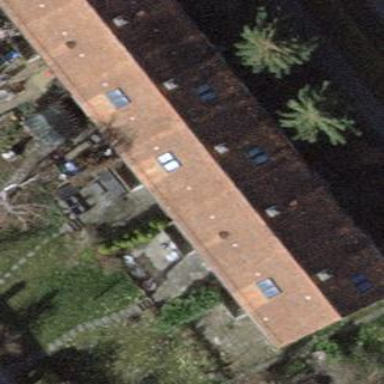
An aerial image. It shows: Beige house with gabled roof made of roof tiles in orangered color. The roof is oriented across the building.